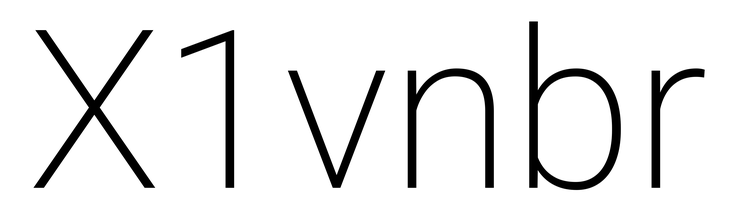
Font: Roboto_ExtraLight